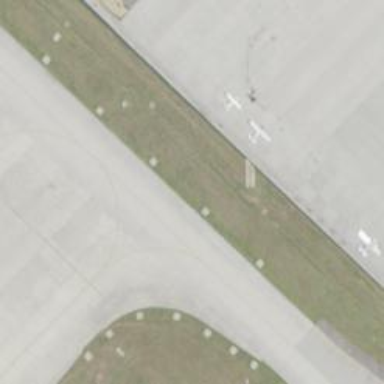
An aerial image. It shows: View of taxiway at the airport.